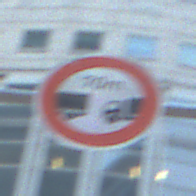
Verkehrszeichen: VerbotUnterschreitenMindestabstand
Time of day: MorningAfternoon
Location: Outdoor (Urban)
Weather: PartlyCloudy
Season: NotSpecified
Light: Natural